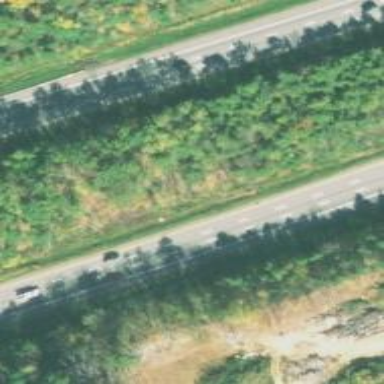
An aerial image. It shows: Asphalt motorway.